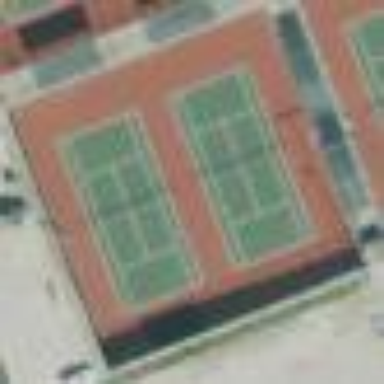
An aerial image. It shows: Tennis court on the leisure land pitch.